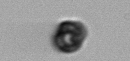
Label: Dinophyceae